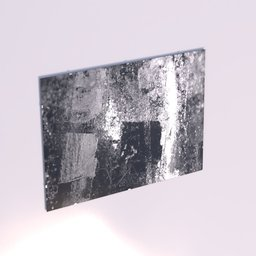
Label: decoration